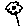
Label: flower